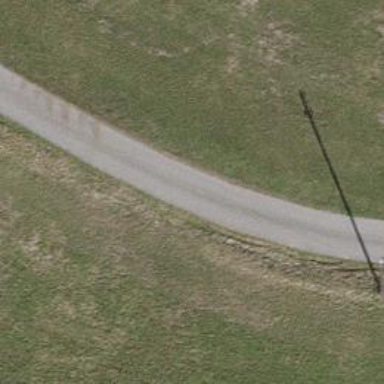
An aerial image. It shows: Well-maintained track road with grade 1 tracktype.